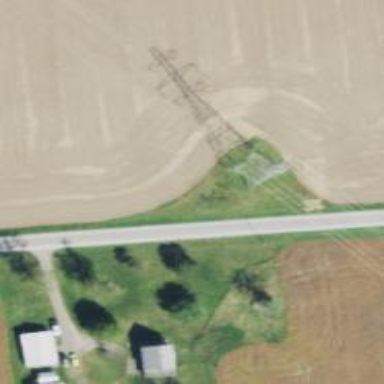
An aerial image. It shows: Lattice structure tower used for power transmission.